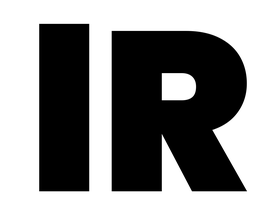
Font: Poppins-Black